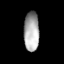
Tissue: lung
Cell type: Smooth muscle cells
Senescence score: 0.5399
Nuclear area (px): 588
Mean DAPI intensity: 170.34